Question: Currently I am using:
'''
ManagementObjectSearcher searcher =
new ManagementObjectSearcher("Select * FROM WIN32_Processor");
ManagementObjectCollection mObject = searcher.Get();
foreach (ManagementObject obj in mObject)
{
var architecture = obj.GetPropertyValue("Architecture");
}
'''
'architecture' = 0
This <URL> shows that 0 means x86
The processor that the computer is running is <URL>
OS is Windows XP 32 bit
CPU-Z shows

Is there a way to determine if a Windows XP computer has a processor that supports 64bit?
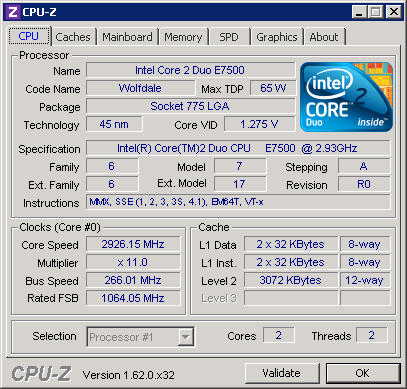
Answer: It may not be ideal, but it's relatively straightforward to create a (native) DLL using VC++ or the like and query the processor's features directly. This method could then be PInvoked from your C# application.
The following C++ method would return 'true' when run on a 64 bit capable processor, and 'false' on a 32 bit only processor (whether the OS is 32 or 64 bit):
'''
bool __declspec(naked) IsCPU64BitCapable()
{
__asm
{
// Save EBX since it's affected by CPUID
push ebx
// Determine whether the CPU supports retrieving extended feature data
mov eax, 0x80000000
cpuid
cmp eax, 0x80000000
// No extended data => no 64 bit
jbe no_extended_data
// Request extended feature data
mov eax, 0x80000001
cpuid
// Bit 29 of EDX will now indicate whether the CPU is 64 bit capable
mov eax, edx
shr eax, 29
and eax, 1
jmp extended_data
no_extended_data:
xor eax,eax
extended_data:
// Restore EBX
pop ebx
ret
}
}
'''
This method can then be used from C# using:
'''
[DllImport("Test64Bit.dll")]
private static extern bool IsCPU64BitCapable();
'''